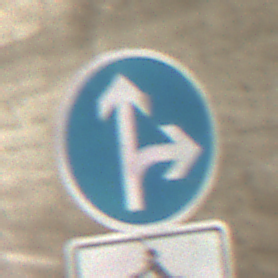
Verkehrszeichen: VorgeschriebeneFahrtrichtungGeradeausOderRechts
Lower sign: EinspurigeFahrzeugeFrei3
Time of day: Midday
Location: Roofed (Tunnel)
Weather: NotSpecified
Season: NotSpecified
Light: Natural